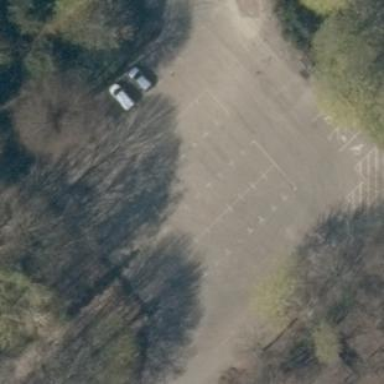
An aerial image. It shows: Parking area with surface.